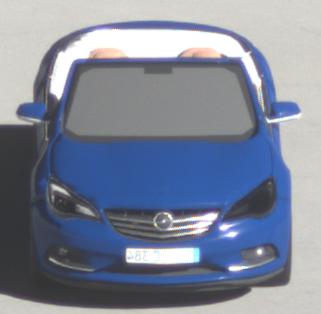
Make: Opel
Model: Cascada 1.4 Turbo
Detailed model: Cascada
Model produced from: 2013/03
Model produced until: 2015/01
Doors: 2
Color: blue
Road condition: dry road
Daytime: morning or afternoon
Contrast: high contrast